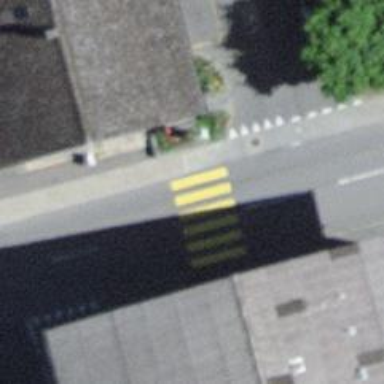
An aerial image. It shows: Uncontrolled zebra crossing on the road.